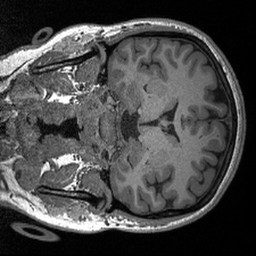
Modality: T1w
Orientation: coronal
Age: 22
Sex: female